Question: I am using 33_Chart_create_scatter.php to generate a XY scatter chart. I am closing in on completion. All I have left is inducing the linest function. Would someone please provide some code on the use of linest in phpspreadsheet?
I've done a lot of googles, with no luck. Lots of visits to phpspreadsheet docs. With a lot of information, I don't understand. I have not used classes to this point, so I don't know how to form the code to talk with the classes shown in the code section below?
Here is the data I use:
$xAxisTickValues = [
new DataSeriesValues(DataSeriesValues::DATASERIES_TYPE_NUMBER, 'Worksheet!$C$1:$C$18', null, 18),
new DataSeriesValues(DataSeriesValues::DATASERIES_TYPE_NUMBER, 'Worksheet!$F$1:$F$18', null, 18)
[;
'''
\PhpOffice\PhpSpreadsheet\Calculation\Statistical::LINEST
'LINEST' => [
'category' => Category::CATEGORY_STATISTICAL,
'functionCall' => [Statistical::class, 'LINEST'],
'argumentCount' => '1-4',
],
'''
public static function LINEST($yValues, $xValues = null, $const = true, $stats = false)
{
$const = ($const === null) ? true : (bool) Functions::flattenSingleValue($const);
$stats = ($stats === null) ? false : (bool) Functions::flattenSingleValue($stats);
if ($xValues === null) {
$xValues = range(1, count(Functions::flattenArray($yValues)));
}
Of course, I have no results yet. My expectations would be to have returned the linest statistic derived.
No one has added anything for a week. Here is what I have accomplished in that week: I got the following two data arrays by running the formula wizzard / linest on the data in 33 Chart create scatter. The chart I made. So, I know what the data is that I want from phpspreadsheet/linest.
'''
Six foot data array
0.798178535 18.35040936
0.012101577 0.241020964
0.996335545 0.53274435
<PHONE> 16
1234.67843 4.541064671
Ten foot data array
0.819287926 16.98988304
0.007826008 0.<PHONE>
0.998542214 0.344522174
10959.54502 16
<PHONE> 1.899128449
setCellValue, puts the formula in cell A32 and cell A32 displays the first number from the Six foot data array above.
$helper->log, gives the following output. The getCell gives the linest formula in the cell.
getCalculatedValue gives the Last value in the Six foot data array above.
19:12:47 Write Xlsx format to 33_Chart_create_scatter.xlsx in 0.0138 seconds
19:12:47 Value of linest six foot from getCell(A32) : =LINEST(D1:D18 , C1:C18 , TRUE, TRUE)
19:12:47 Value of linest six foot used getCalculatedValue get cell A32 : 4.5410646714826
19:12:47 Value of linest ten foot from getCell(A42) : =LINEST(G1:G18 , F1:F18 , TRUE, TRUE)
19:12:47 Value of linest ten foot used getCalculatedValue get cell A42 : 1.8991284485724
'''
I tried
'''
$spreadsheet->getActiveSheet()->fromArray($linestSix ,null,'C32');
'''
That does the same as setCellValue, described above.
Follow this link, <URL> ,to see the browser output when I run my code to generate my chart, 33 Chart create scatter. Go down about 75 lines into the object to [Worksheet!A32] , There is my data, but, how do I get it out of there? I got that from the print_r of $linest6 below.
'''
$linest6 = $spreadsheet->getActiveSheet()->setCellValue('A32', '=LINEST(D1:D18 , C1:C18 , TRUE, TRUE)');
echo 'The six foot data array : <br>';
echo '<pre>';
print_r($linest6);
echo '</pre>';
'''
Would someone, maybe Mark Baker, help me get the statistics from linest, the same as I described above from the formula wizzard? Thank you.
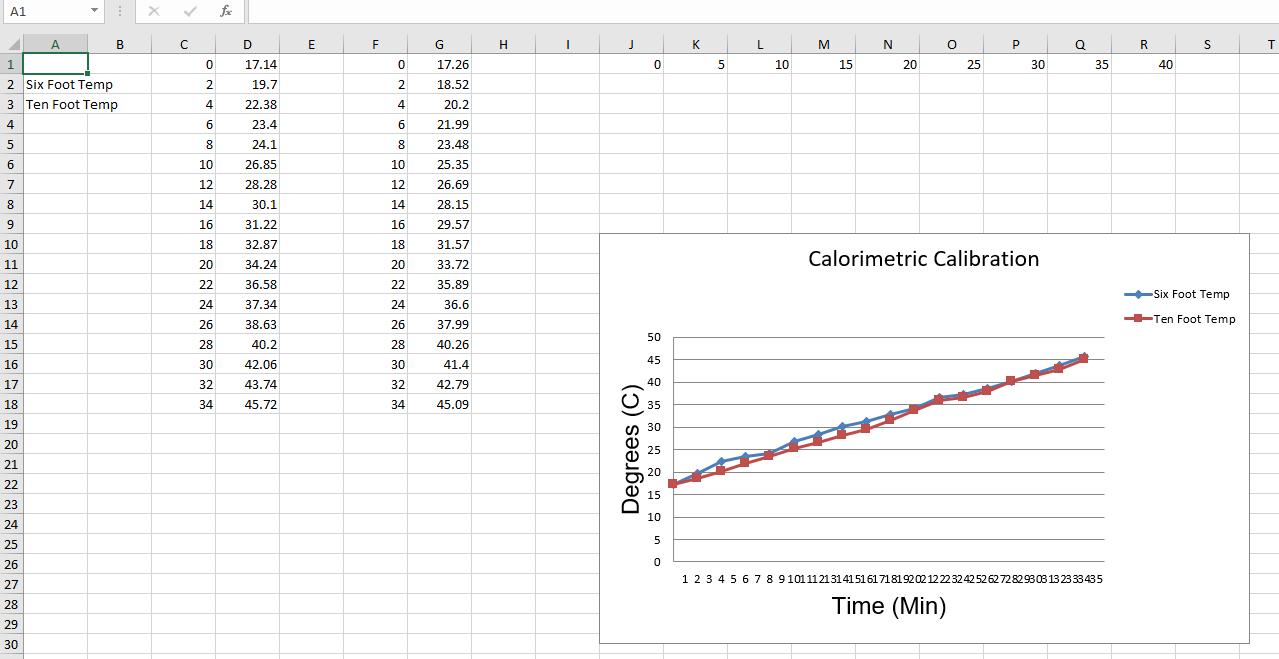
Answer: I finally got it!! Many trips to Google. Reviewing how to retrieve an array from a class-function. Here is my final script.
'''
$stats = new Statistical();
$statArr6 = $stats->LINEST($dataArraySixY, $dataArraySixX, TRUE, TRUE);
$statArr10 = $stats->LINEST($dataArrayTenY, $dataArrayTenX, TRUE, TRUE);
$worksheet->fromArray(
$statArr6,
NULL,
"C22");
$worksheet->fromArray(
$statArr10,
NULL,
'C32'
);
'''
I have a little more to display the info as I want to, but I have the arrays.